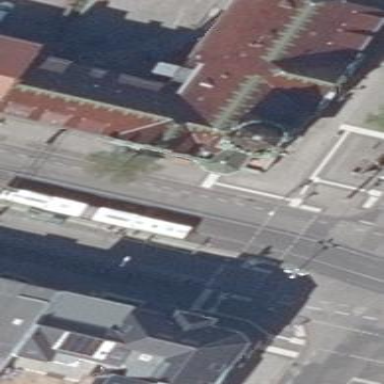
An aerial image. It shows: Red civic building with neo-gothic architecture.